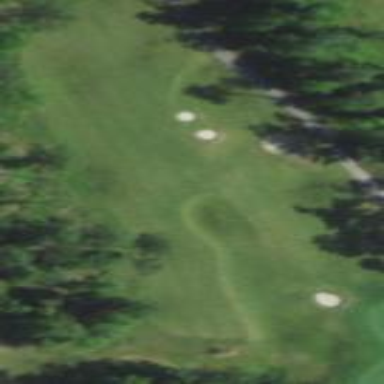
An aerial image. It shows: Golf fairway surrounded by grass.